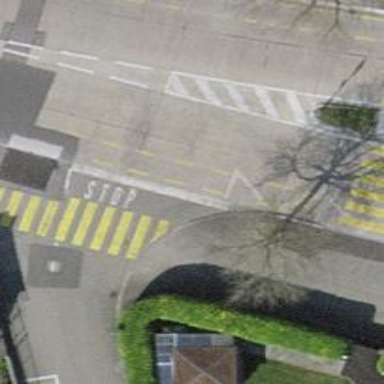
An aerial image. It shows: Kerb serving as barrier.